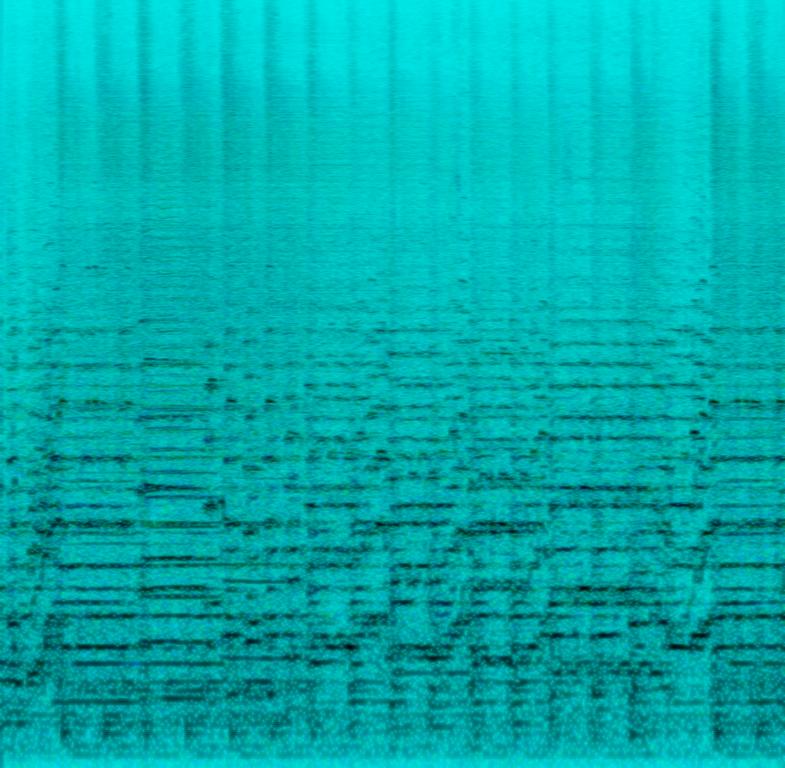
This music is a lively instrumental. The tempo is fast with an enthusiastic Brass and wind instrument harmony. The vigorous trumpets, trombone and tuba accompaniment, along with clanging cymbals and playful clarinet make for an upbeat, cheerful, happy, energetic and Perky Band Music.